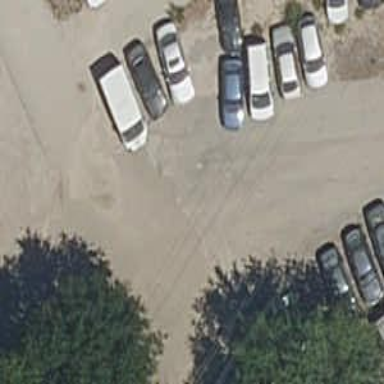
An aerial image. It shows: Parking aisle designated as service road.